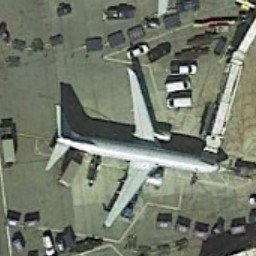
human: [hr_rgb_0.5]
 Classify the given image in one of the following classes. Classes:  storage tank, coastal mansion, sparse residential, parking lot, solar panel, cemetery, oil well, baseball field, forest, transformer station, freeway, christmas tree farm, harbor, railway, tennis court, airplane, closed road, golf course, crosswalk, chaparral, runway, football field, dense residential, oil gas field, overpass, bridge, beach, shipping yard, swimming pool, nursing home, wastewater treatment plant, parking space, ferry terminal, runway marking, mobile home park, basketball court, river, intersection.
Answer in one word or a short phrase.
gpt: airplane